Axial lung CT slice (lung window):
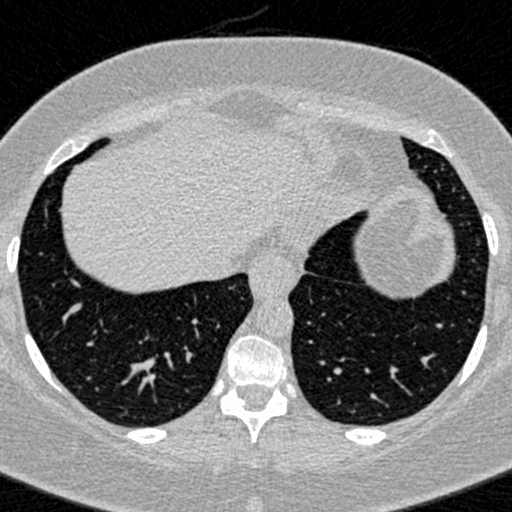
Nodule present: no